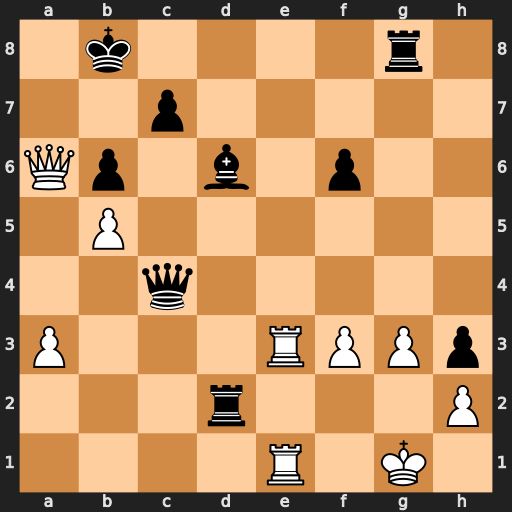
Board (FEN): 1k4r1/2p5/Qp1b1p2/1P6/2q5/P3RPPp/3r3P/4R1K1
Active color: w
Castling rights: -
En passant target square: -
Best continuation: Re8+ Rxe8 Rxe8#